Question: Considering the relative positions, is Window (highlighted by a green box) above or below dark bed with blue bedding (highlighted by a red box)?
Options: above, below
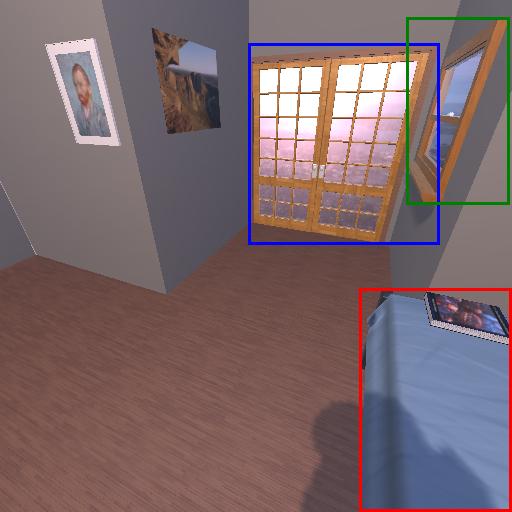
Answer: above